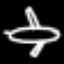
Label: airplane